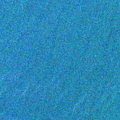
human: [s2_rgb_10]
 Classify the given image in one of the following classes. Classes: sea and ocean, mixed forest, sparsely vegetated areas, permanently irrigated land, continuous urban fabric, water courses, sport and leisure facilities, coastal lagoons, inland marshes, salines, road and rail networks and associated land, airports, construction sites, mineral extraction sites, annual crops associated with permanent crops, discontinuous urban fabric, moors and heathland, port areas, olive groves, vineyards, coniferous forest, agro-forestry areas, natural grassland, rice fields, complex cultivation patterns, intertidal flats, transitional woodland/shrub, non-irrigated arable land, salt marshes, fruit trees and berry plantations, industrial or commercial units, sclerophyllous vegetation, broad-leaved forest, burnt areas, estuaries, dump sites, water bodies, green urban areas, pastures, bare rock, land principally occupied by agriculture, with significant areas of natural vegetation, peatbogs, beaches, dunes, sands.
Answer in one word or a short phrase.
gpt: sea and ocean